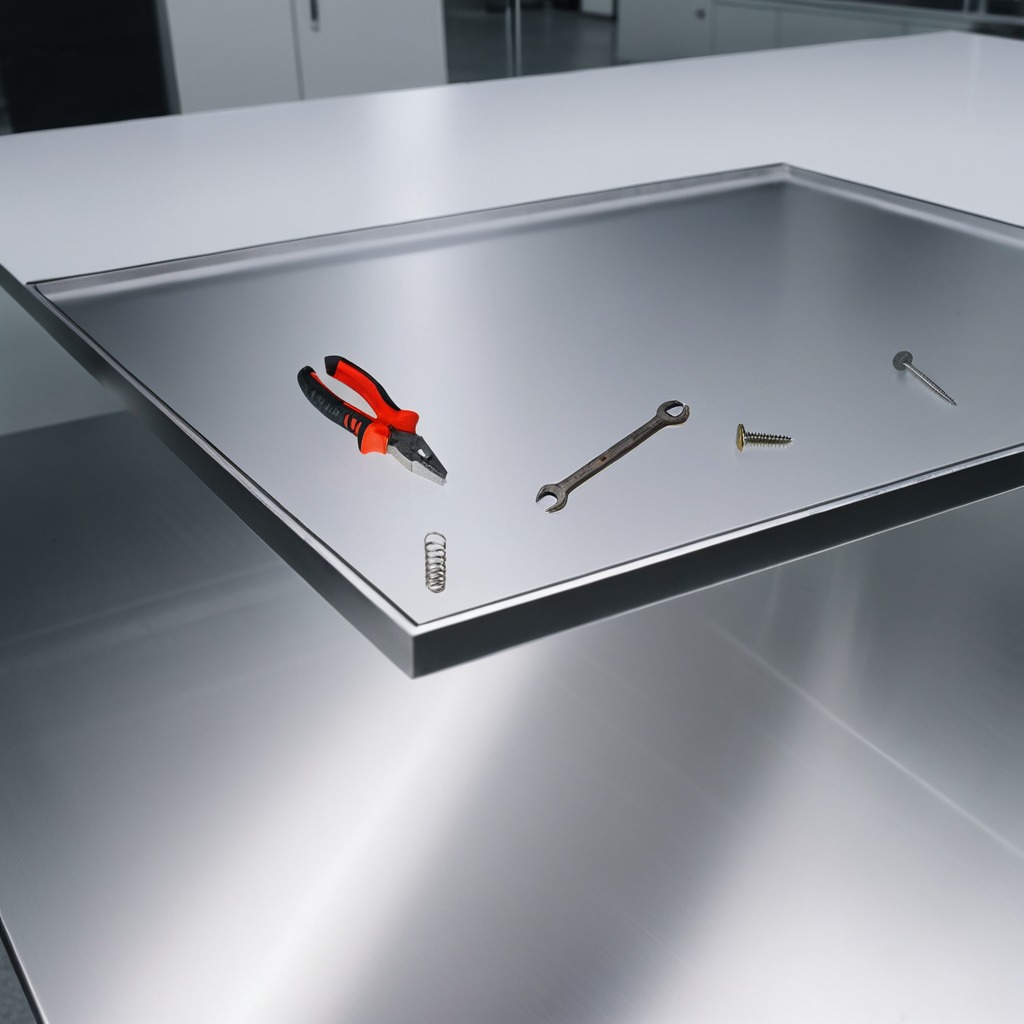
A metal machine screw, an iron nail, pliers, a coiled metal spring, and a wrench are lying on the stainless steel table in a high-end prototyping lab.